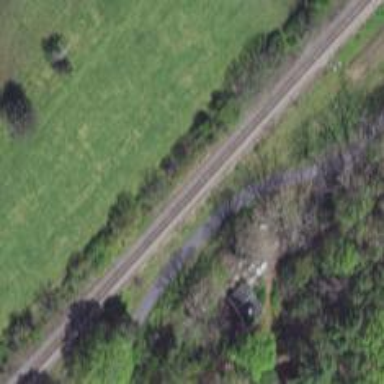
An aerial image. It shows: Railway track.